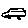
Label: car